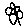
Label: flower